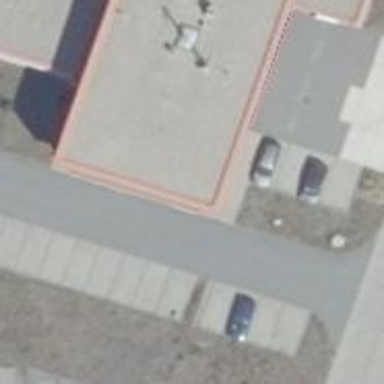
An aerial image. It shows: Part of building.